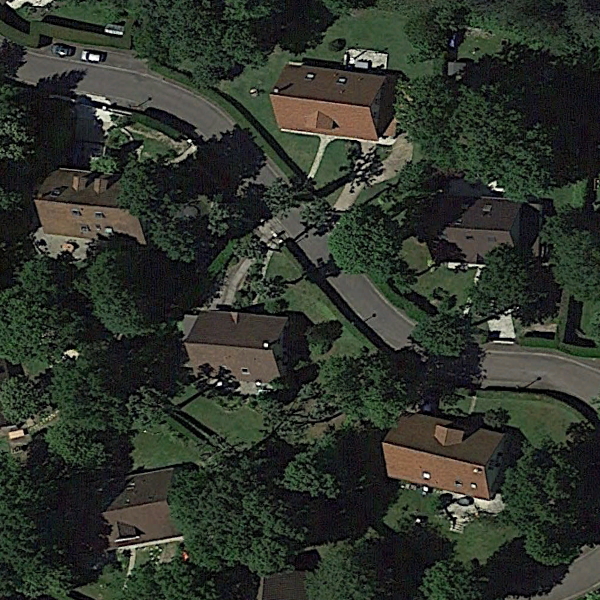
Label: MediumResidential